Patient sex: M
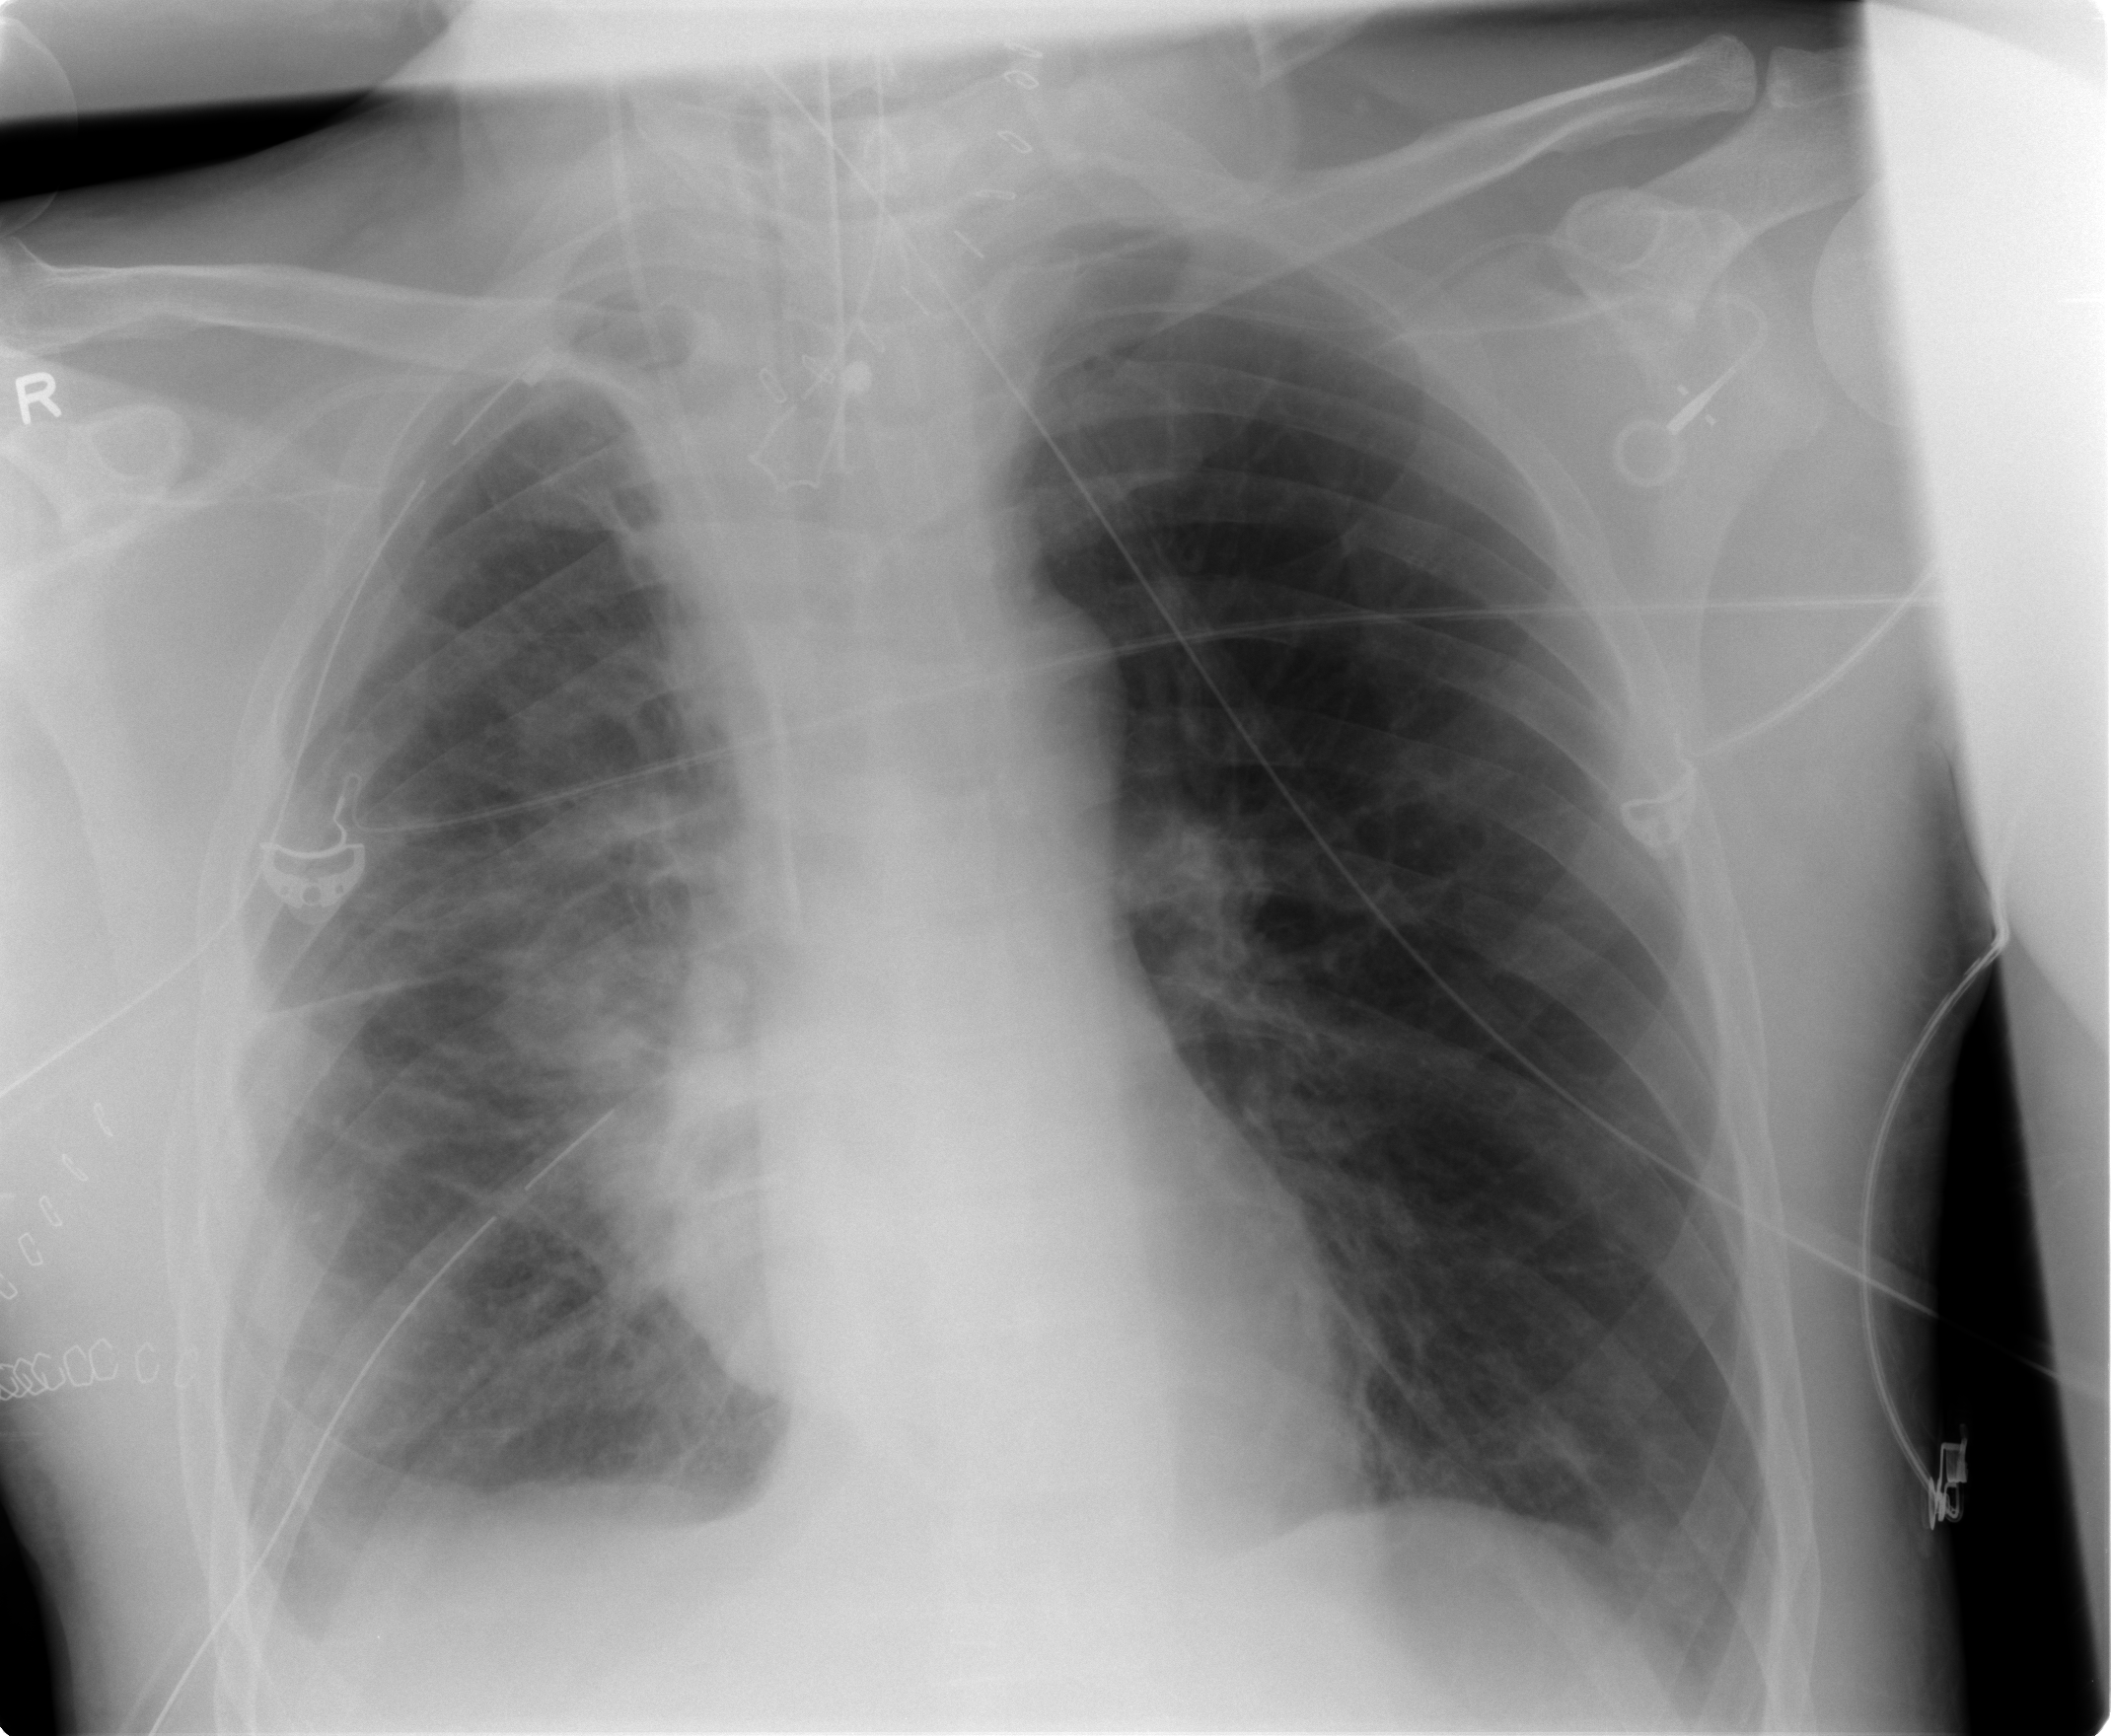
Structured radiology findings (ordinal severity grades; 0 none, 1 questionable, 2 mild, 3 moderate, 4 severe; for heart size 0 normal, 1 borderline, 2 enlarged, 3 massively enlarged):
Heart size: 0
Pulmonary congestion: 0
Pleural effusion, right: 2
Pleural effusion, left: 1
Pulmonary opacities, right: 3
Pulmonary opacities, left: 0
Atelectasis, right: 2
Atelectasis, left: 2